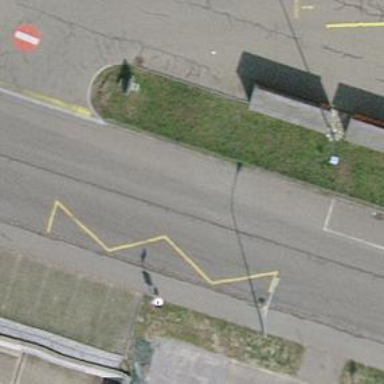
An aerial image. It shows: Bus stop with sheltered platform for public transport.